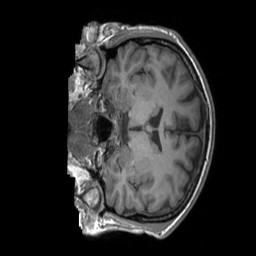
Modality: T1w
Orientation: coronal
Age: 28
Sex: male